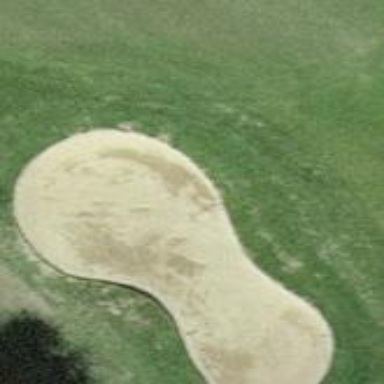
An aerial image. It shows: Sand bunker on golf course.